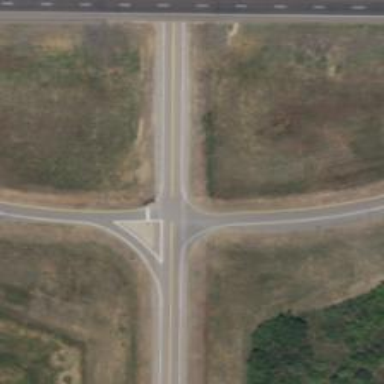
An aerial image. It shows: Stop road.